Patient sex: M
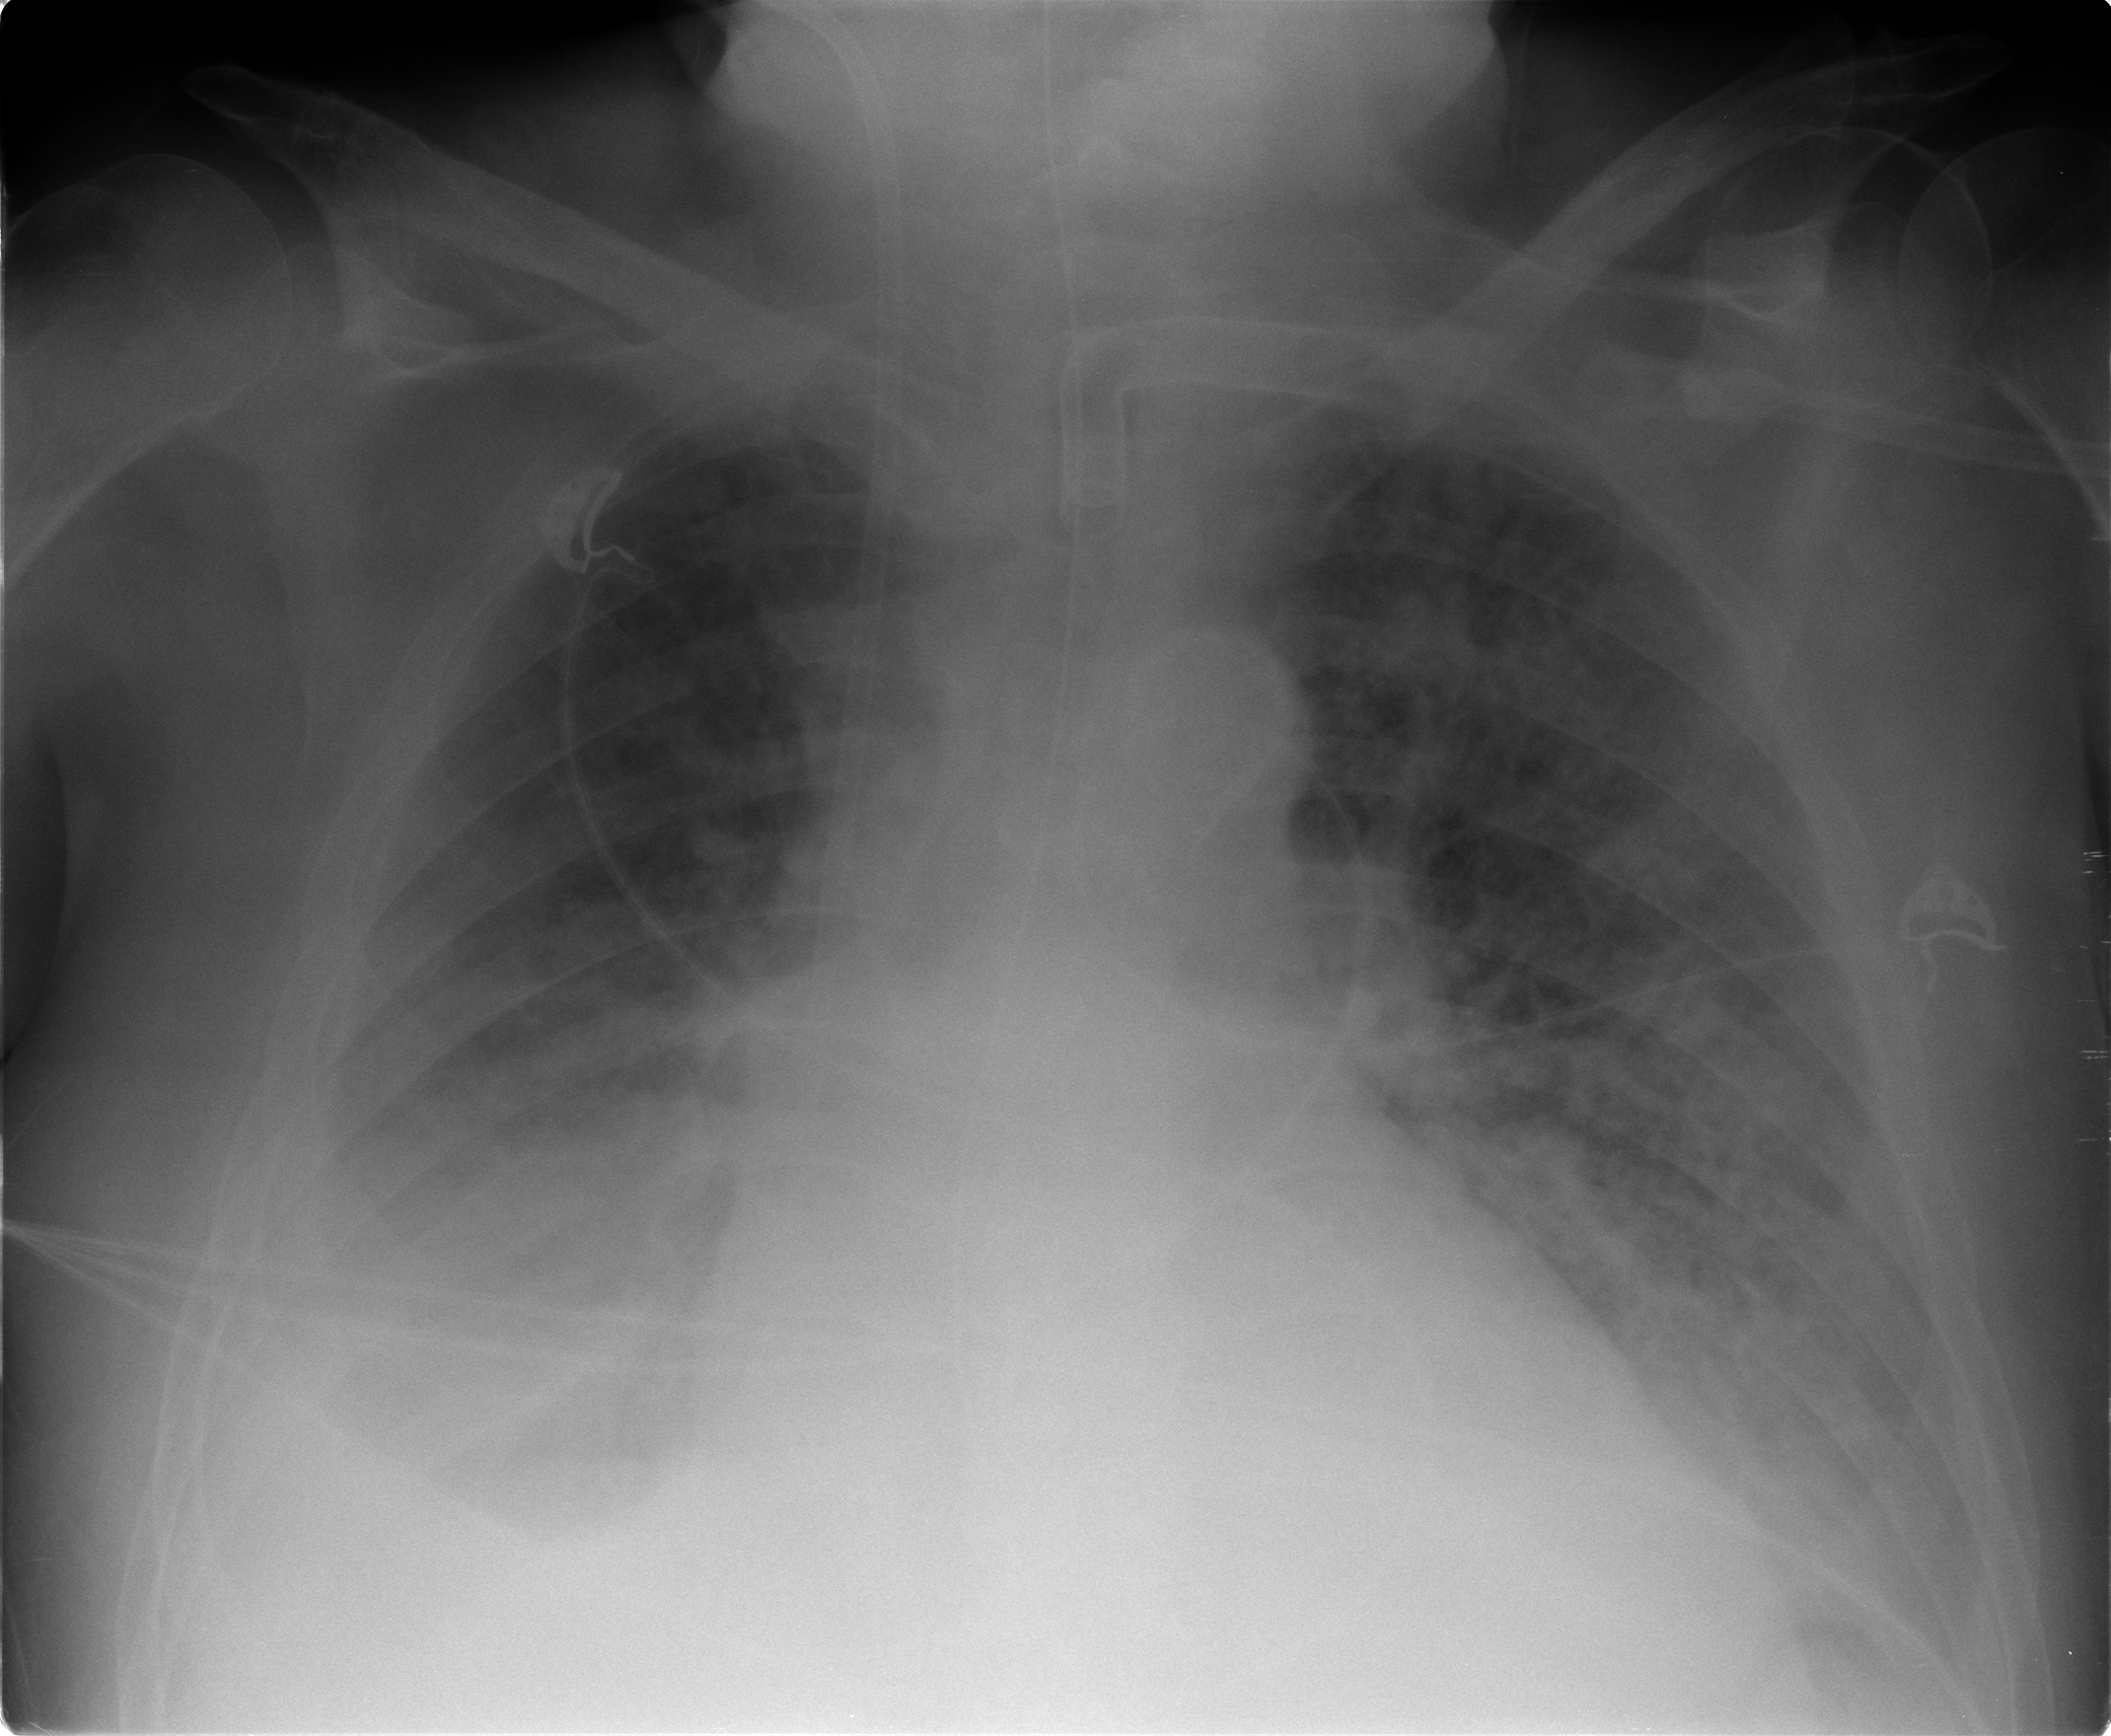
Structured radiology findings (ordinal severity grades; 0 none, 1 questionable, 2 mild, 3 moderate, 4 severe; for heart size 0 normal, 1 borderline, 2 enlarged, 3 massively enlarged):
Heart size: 2
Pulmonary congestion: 3
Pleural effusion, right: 3
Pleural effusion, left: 2
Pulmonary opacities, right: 2
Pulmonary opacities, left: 2
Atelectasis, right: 2
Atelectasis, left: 2